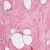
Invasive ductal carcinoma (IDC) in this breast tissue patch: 0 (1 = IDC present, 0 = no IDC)